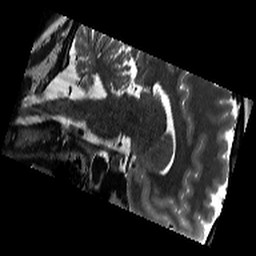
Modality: T2w
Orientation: sagittal